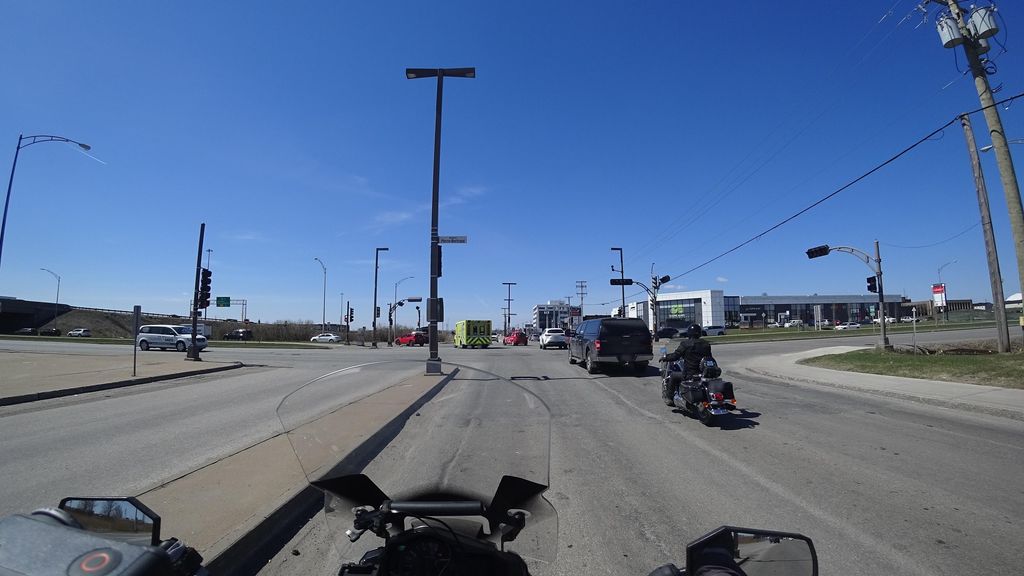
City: quebec_city